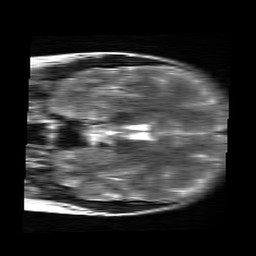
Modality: T2w
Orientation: coronal
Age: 21
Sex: female
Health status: healthy
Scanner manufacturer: siemens
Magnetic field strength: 3 T
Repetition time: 4.01 s
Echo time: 0.116 s